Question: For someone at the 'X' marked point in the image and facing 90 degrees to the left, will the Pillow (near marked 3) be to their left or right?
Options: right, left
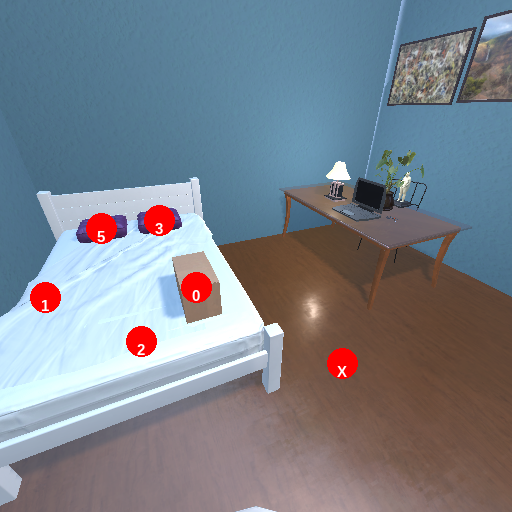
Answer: right